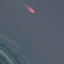
Land use / land cover: SeaLake